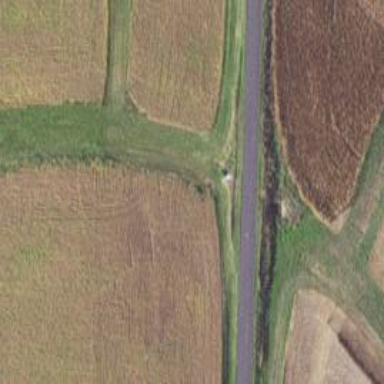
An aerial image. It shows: Culvert tunnel.